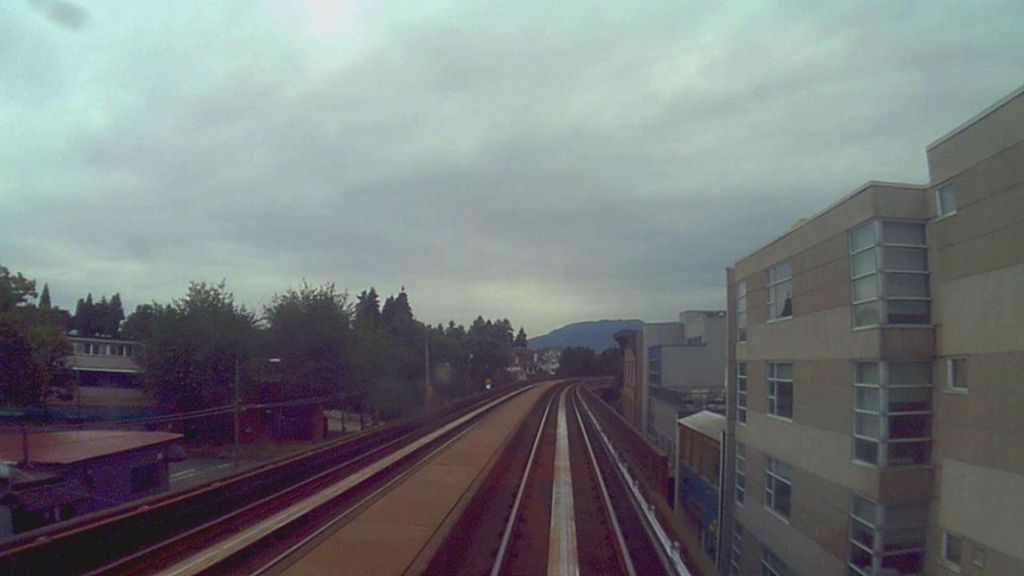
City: vancouver